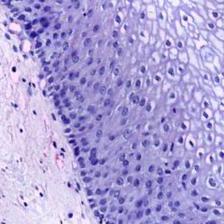
Diagnosis: Normal